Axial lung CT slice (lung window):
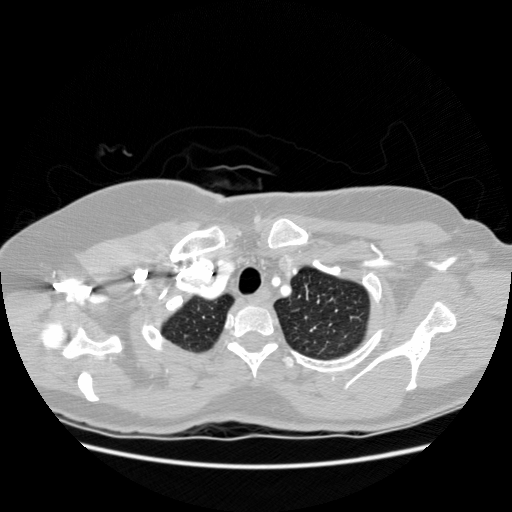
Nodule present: no